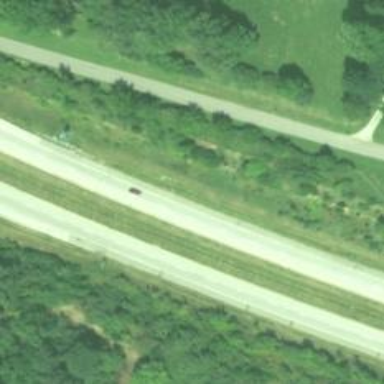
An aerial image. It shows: Motorway.